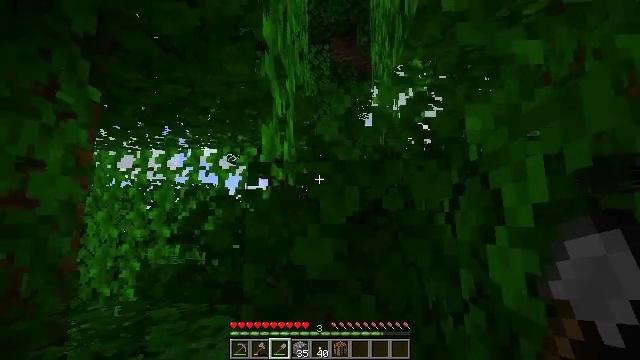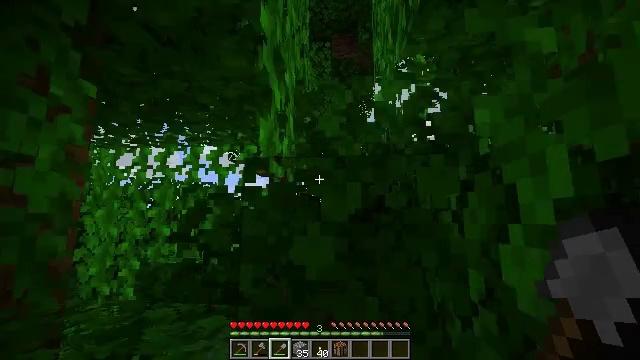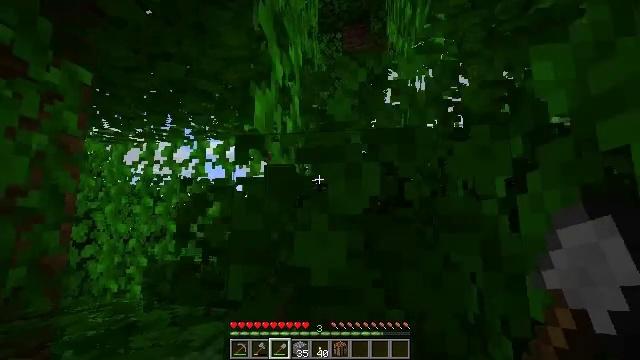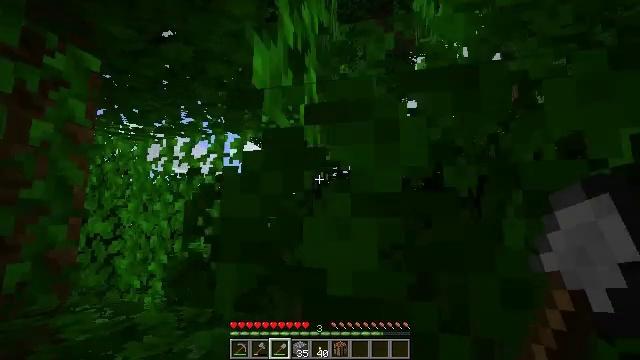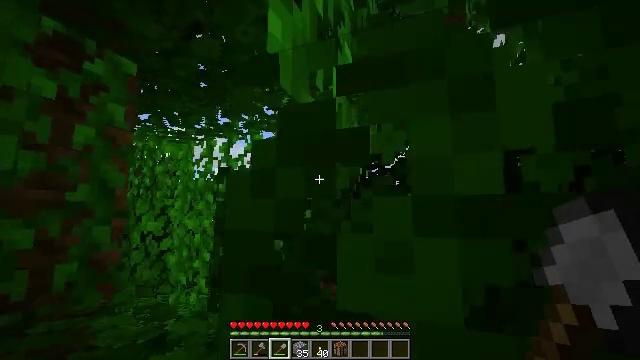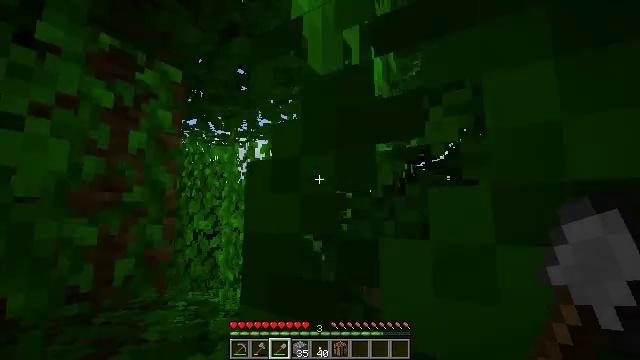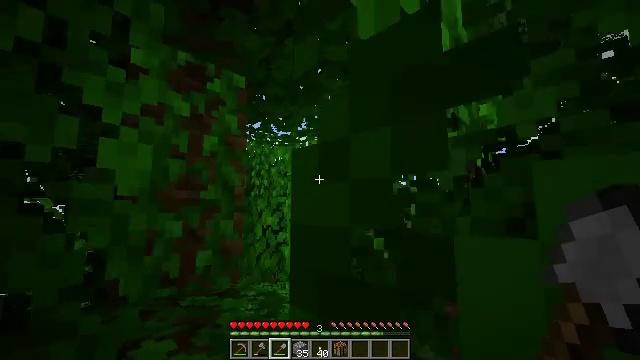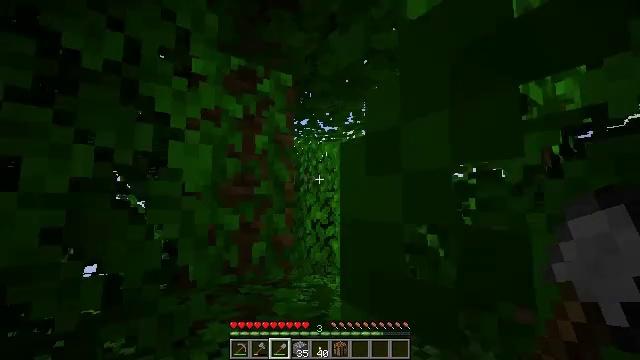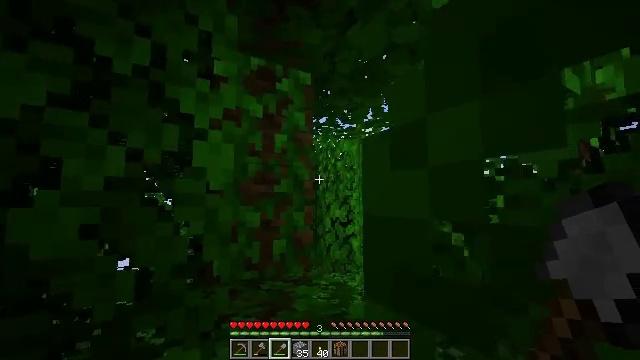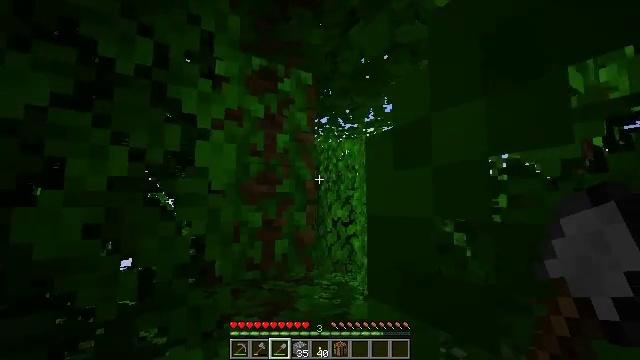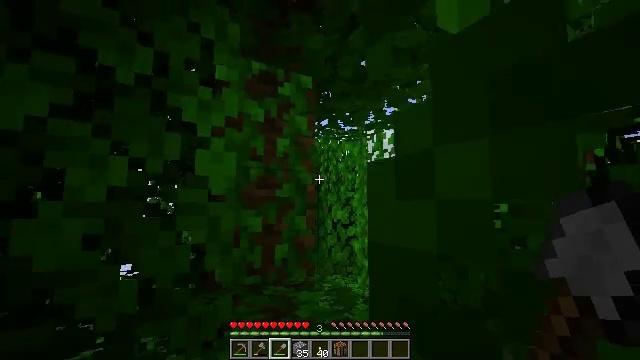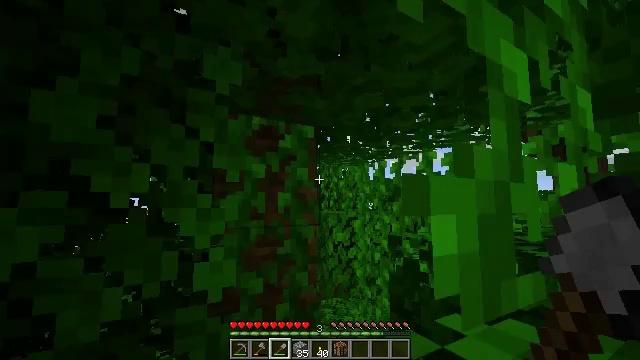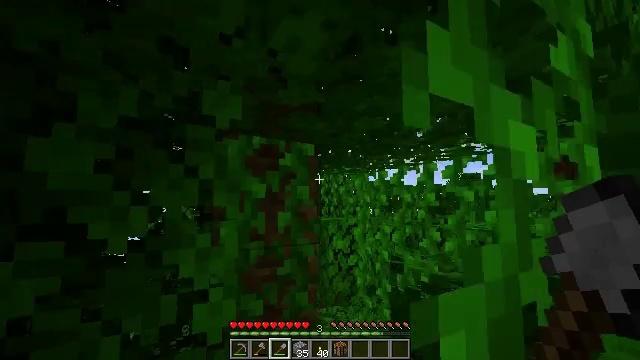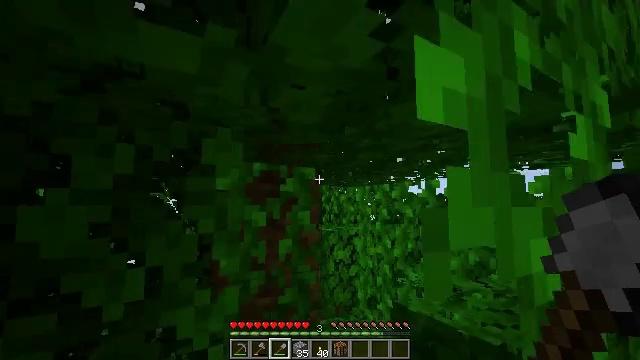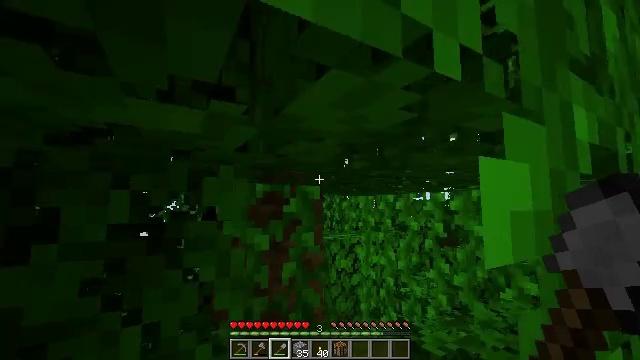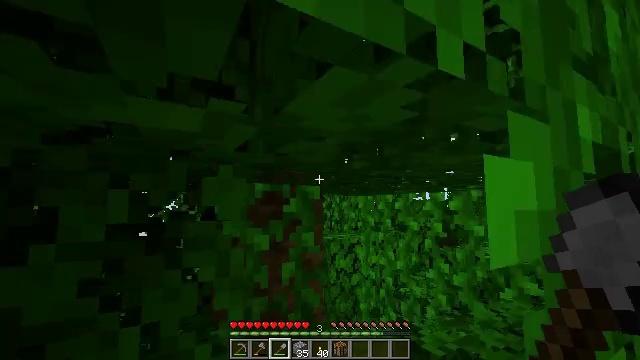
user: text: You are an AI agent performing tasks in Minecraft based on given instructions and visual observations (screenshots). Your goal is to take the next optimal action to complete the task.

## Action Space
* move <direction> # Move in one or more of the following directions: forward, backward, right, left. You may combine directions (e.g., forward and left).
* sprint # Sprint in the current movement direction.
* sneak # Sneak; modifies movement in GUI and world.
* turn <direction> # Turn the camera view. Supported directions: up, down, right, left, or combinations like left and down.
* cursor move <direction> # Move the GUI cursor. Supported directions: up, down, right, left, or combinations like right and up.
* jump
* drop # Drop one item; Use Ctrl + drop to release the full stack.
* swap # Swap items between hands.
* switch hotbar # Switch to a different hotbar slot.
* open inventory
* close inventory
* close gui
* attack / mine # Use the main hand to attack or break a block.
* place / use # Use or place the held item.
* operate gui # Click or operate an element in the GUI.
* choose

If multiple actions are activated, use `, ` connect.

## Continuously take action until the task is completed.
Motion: motion action
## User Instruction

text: Attack the jungle leaves to remove it.
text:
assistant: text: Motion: move forward
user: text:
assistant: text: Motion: move forward, turn left
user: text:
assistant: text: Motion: move forward, turn left
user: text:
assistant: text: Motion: move forward, turn left
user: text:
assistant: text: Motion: move forward, turn left
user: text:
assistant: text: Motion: move forward, turn left
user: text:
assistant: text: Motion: move forward, turn left and down
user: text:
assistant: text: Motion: move forward, turn left
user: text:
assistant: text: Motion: move forward
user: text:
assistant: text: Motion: move forward, jump
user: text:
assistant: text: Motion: move forward, jump
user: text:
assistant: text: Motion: move forward, jump
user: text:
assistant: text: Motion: move forward, jump
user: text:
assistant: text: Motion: move forward
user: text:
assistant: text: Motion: move forward
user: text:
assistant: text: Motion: move forward
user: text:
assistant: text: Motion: move forward
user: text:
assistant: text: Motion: move forward
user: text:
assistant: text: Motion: move forward
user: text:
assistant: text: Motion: move forward, turn right
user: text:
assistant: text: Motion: move forward, turn right
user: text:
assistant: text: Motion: move forward, turn right
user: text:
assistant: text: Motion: move forward, turn right
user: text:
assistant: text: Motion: move forward, turn right
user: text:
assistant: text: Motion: move forward, turn right
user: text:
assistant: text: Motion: move forward, turn right
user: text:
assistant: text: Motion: move forward, turn right and down
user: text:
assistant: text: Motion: move forward, turn right and down
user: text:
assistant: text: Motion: move forward, turn right and down
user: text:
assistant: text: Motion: move forward, turn right